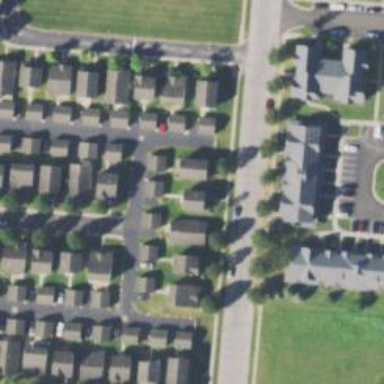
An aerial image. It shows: Alley classified as service road.